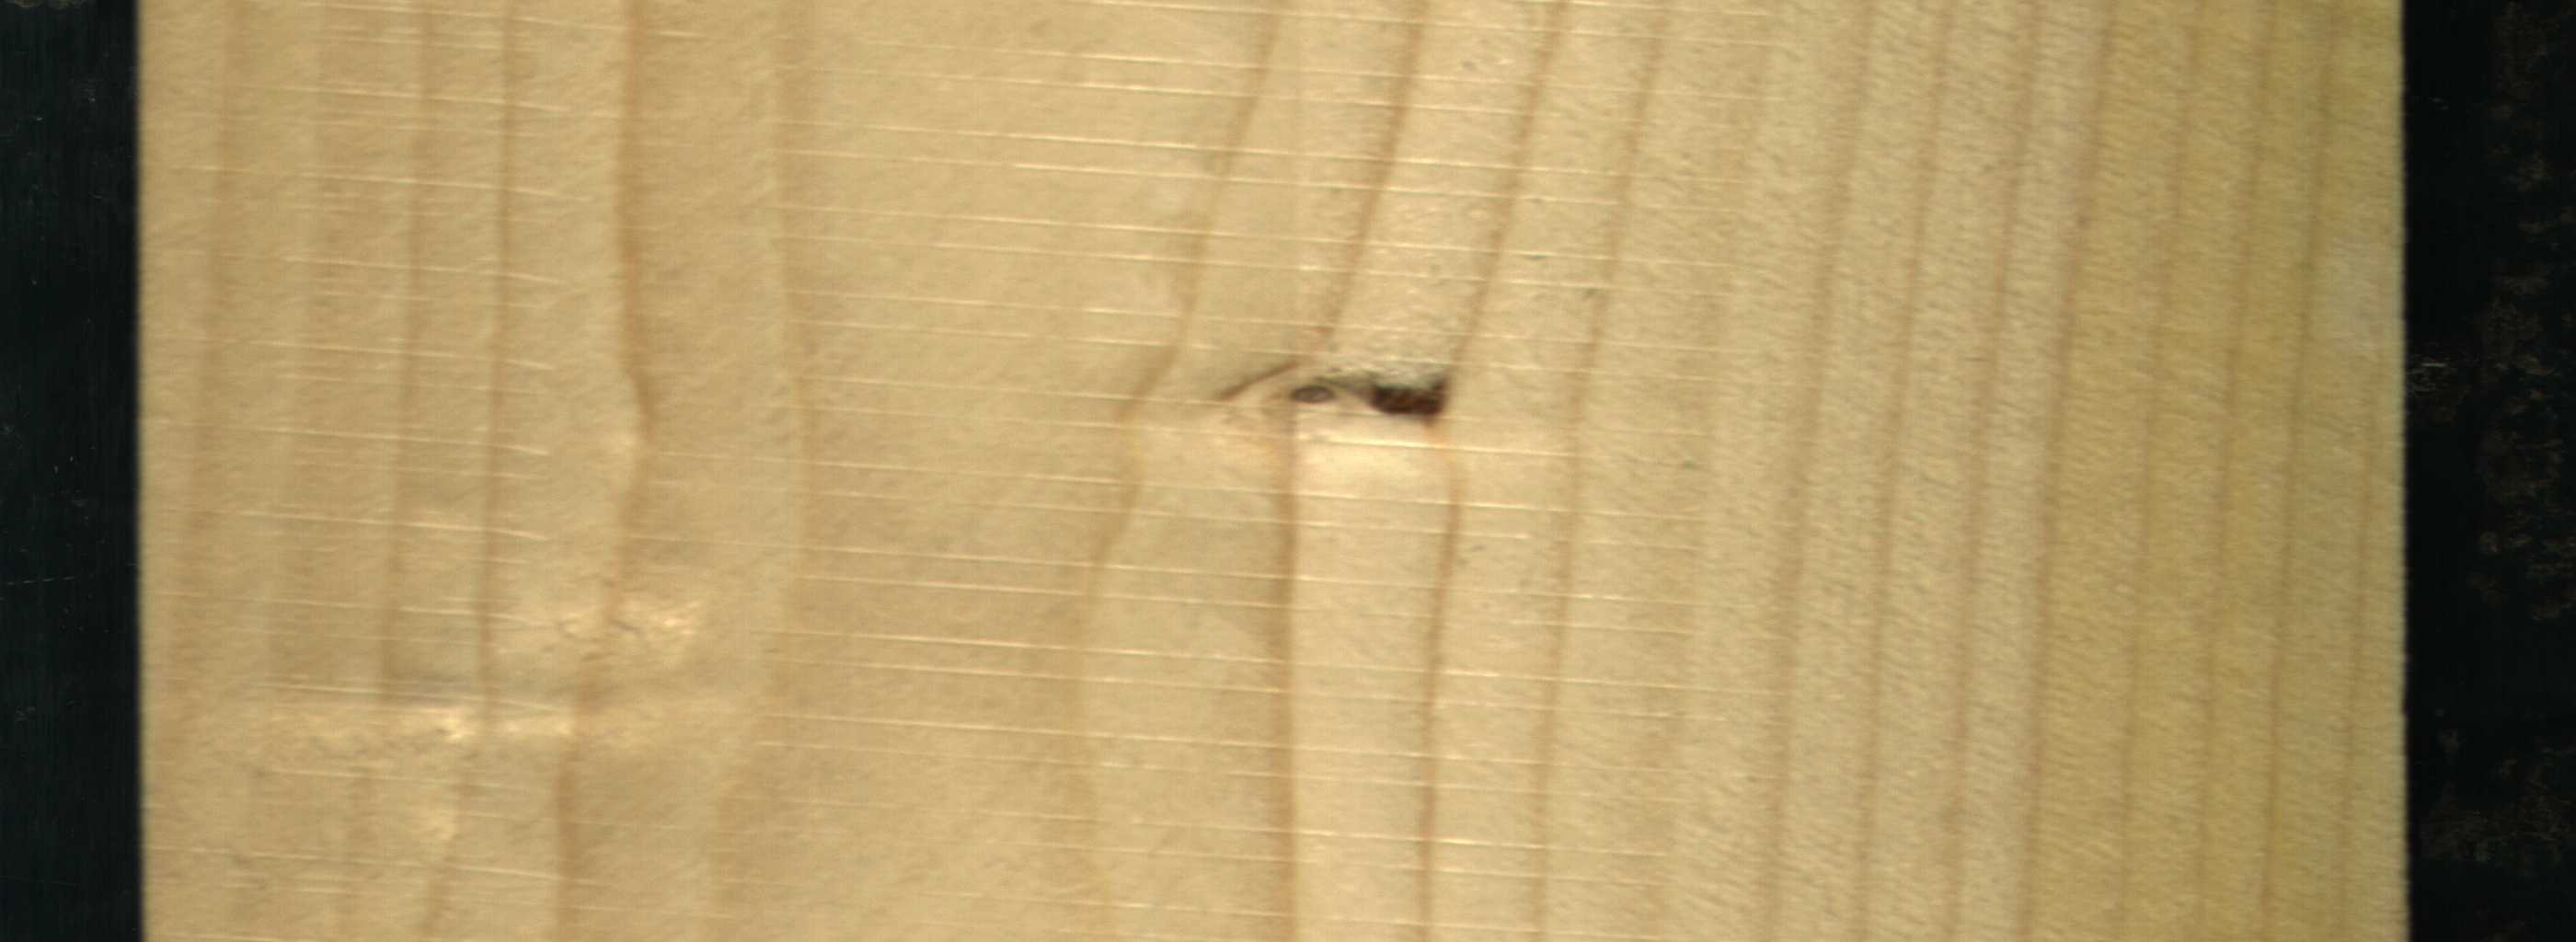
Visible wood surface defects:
resin
Live_Knot